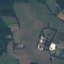
Land use / land cover: Pasture